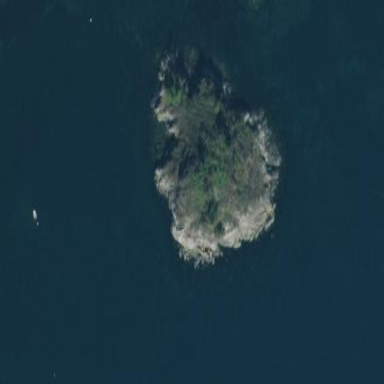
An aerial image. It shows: Islet along the coastline.